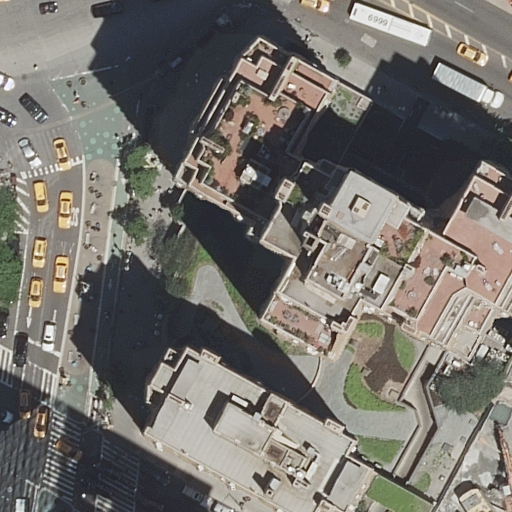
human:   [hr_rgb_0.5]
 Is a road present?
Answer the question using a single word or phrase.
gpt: yes

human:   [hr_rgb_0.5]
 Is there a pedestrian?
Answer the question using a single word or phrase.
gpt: yes

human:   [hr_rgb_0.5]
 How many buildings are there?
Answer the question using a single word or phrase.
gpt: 2

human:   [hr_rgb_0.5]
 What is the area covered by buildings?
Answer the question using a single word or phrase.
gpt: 3888m2

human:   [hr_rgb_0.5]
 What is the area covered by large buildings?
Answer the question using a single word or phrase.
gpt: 3745m2

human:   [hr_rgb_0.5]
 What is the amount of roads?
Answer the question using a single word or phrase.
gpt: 10

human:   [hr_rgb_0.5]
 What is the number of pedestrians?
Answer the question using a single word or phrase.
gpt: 2

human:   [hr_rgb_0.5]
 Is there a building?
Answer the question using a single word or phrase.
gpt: yes

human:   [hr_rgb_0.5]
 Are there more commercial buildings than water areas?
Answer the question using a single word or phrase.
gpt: no

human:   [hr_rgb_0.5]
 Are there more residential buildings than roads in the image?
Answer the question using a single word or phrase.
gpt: no

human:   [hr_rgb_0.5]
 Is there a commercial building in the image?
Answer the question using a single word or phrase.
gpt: no

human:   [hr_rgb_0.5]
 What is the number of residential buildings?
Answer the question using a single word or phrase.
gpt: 1

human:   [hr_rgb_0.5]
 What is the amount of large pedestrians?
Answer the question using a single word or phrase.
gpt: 0

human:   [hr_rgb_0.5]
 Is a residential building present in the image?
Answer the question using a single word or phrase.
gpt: yes

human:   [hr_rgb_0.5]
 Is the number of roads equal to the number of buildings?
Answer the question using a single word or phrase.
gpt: no

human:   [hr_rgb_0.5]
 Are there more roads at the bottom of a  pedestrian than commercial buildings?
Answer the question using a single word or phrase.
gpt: yes

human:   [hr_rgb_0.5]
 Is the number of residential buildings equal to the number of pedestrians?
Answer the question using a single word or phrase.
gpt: no

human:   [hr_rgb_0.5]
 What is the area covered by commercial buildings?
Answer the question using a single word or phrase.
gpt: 0m2

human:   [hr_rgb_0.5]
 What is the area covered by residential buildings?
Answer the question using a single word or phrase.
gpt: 3745m2

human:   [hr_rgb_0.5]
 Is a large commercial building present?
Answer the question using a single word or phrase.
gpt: no

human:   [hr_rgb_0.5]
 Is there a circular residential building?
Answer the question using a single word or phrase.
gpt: no

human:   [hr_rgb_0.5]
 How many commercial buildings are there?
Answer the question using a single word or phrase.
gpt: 0

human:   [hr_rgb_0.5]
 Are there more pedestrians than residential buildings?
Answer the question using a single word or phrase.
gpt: yes

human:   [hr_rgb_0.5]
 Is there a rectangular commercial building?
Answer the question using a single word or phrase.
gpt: no

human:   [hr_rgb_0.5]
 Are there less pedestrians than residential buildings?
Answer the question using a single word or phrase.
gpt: no

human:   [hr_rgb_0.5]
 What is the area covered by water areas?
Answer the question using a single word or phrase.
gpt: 0m2

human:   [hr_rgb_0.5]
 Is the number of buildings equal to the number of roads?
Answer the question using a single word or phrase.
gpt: no

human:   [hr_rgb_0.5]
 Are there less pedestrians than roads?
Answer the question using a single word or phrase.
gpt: yes

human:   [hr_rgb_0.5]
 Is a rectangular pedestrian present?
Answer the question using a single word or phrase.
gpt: yes

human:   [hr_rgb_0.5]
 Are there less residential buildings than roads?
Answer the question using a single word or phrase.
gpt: yes

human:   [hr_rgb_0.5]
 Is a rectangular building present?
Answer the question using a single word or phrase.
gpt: yes

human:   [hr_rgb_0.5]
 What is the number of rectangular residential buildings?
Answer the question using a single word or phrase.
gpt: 0

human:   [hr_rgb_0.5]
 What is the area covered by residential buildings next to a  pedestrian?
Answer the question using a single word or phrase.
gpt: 3745m2

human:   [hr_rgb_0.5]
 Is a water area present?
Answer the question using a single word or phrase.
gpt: no

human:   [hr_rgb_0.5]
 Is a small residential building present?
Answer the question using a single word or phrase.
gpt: no

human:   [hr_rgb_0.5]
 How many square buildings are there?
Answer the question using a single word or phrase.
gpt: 0

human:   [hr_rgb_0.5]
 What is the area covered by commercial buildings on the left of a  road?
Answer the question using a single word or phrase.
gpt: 0m2

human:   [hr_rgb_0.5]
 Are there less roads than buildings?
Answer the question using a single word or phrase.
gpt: no

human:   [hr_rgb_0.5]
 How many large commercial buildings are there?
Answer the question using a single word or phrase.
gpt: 0

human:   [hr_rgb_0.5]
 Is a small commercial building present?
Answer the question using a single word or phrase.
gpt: no

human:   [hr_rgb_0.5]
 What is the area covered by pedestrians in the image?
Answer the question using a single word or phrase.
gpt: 448m2

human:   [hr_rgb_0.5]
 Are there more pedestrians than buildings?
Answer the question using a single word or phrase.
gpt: no

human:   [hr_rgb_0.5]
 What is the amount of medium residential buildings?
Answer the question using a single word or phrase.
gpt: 0

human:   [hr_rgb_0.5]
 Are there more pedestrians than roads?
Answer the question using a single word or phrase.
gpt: no

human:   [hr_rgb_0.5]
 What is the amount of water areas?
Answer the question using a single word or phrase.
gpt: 0

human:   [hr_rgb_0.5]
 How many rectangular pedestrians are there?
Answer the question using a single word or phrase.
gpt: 1

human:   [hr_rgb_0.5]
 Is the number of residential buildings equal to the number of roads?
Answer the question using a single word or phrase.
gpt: no

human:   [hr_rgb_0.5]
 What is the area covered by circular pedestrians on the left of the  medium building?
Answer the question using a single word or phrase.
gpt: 0m2

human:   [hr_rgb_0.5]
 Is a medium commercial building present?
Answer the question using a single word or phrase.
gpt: no

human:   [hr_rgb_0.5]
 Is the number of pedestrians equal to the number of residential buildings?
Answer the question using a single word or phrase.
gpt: no

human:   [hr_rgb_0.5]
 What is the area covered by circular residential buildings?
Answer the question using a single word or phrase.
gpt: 0m2

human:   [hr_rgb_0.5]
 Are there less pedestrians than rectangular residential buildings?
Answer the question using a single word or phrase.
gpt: no

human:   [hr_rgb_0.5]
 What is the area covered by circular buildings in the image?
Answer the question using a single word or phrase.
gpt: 0m2

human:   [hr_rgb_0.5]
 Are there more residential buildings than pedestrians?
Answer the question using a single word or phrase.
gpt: no

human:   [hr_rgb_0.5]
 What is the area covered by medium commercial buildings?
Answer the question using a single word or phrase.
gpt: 0m2

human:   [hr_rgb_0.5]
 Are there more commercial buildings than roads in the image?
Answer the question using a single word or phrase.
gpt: no

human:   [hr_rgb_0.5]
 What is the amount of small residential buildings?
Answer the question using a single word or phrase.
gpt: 0

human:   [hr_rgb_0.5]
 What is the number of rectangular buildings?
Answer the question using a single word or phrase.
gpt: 1

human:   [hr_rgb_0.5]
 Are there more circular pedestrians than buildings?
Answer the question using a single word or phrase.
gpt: no

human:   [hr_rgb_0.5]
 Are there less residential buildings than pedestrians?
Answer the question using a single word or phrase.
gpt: yes

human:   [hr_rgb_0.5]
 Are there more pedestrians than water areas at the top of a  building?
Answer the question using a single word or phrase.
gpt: yes

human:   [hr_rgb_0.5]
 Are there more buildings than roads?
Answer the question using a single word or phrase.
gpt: no

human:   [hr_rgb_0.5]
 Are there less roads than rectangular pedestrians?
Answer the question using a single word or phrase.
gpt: no

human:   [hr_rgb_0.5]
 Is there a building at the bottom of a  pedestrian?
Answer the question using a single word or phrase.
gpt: yes